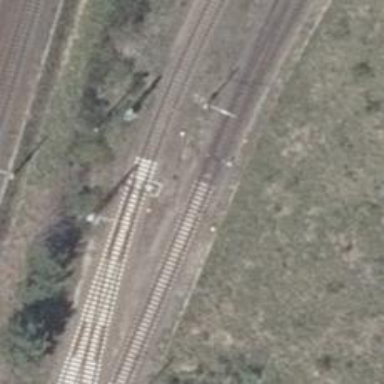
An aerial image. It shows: Railway switch with the turnout side on the right.